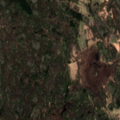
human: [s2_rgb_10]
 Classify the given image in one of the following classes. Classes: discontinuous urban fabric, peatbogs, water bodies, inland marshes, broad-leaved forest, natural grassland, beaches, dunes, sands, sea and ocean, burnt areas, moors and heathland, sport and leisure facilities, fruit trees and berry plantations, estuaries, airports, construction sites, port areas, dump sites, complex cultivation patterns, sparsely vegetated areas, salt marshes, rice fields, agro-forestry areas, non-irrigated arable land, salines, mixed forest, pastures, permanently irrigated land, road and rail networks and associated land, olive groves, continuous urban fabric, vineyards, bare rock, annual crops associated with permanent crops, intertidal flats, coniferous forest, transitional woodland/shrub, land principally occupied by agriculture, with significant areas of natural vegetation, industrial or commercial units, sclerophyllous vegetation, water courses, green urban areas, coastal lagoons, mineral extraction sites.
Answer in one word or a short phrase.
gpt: broad-leaved forest, bare rock